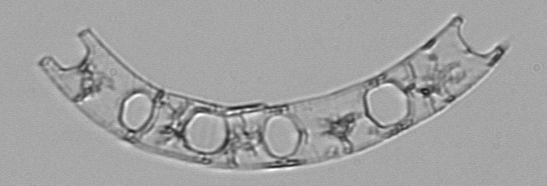
Label: Eucampia